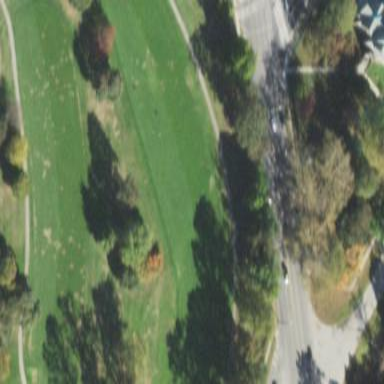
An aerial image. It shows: Golf fairway in the image.